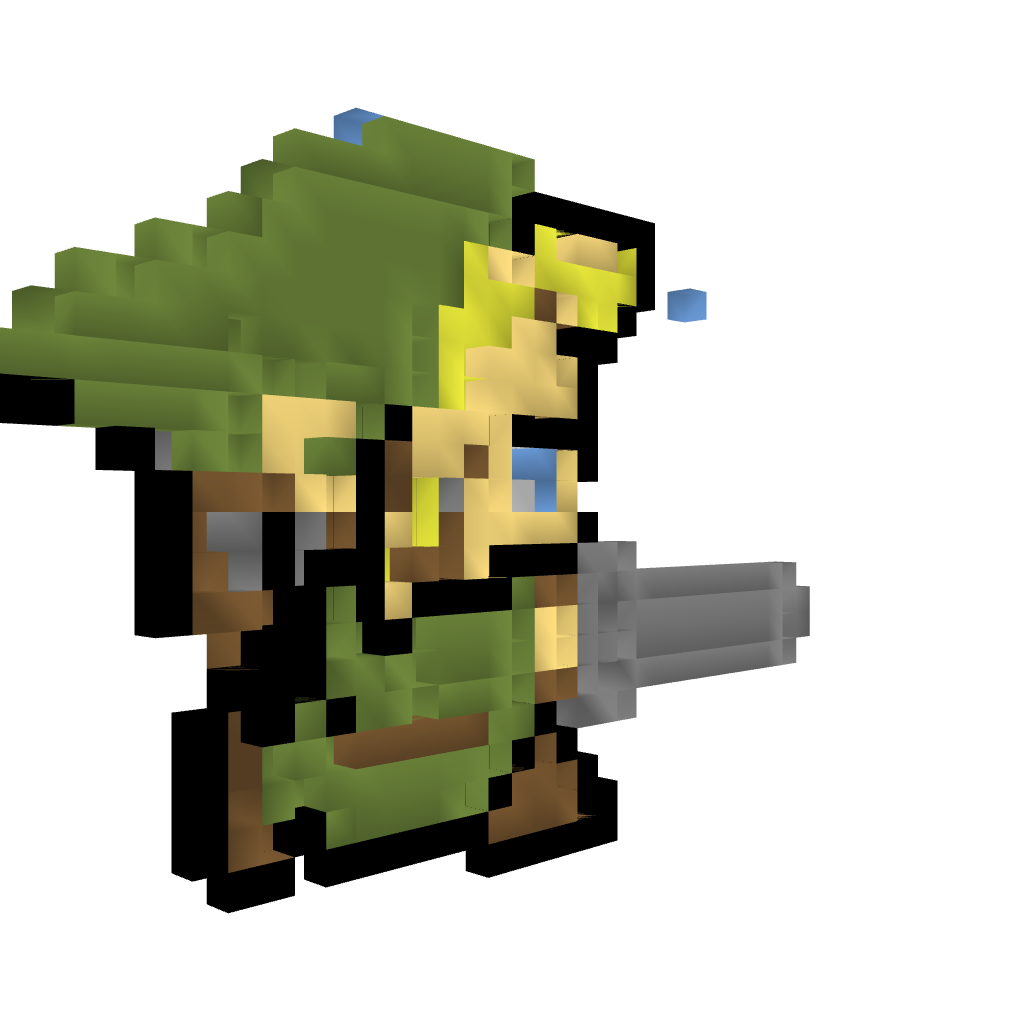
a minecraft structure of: Link Pixel art high quality